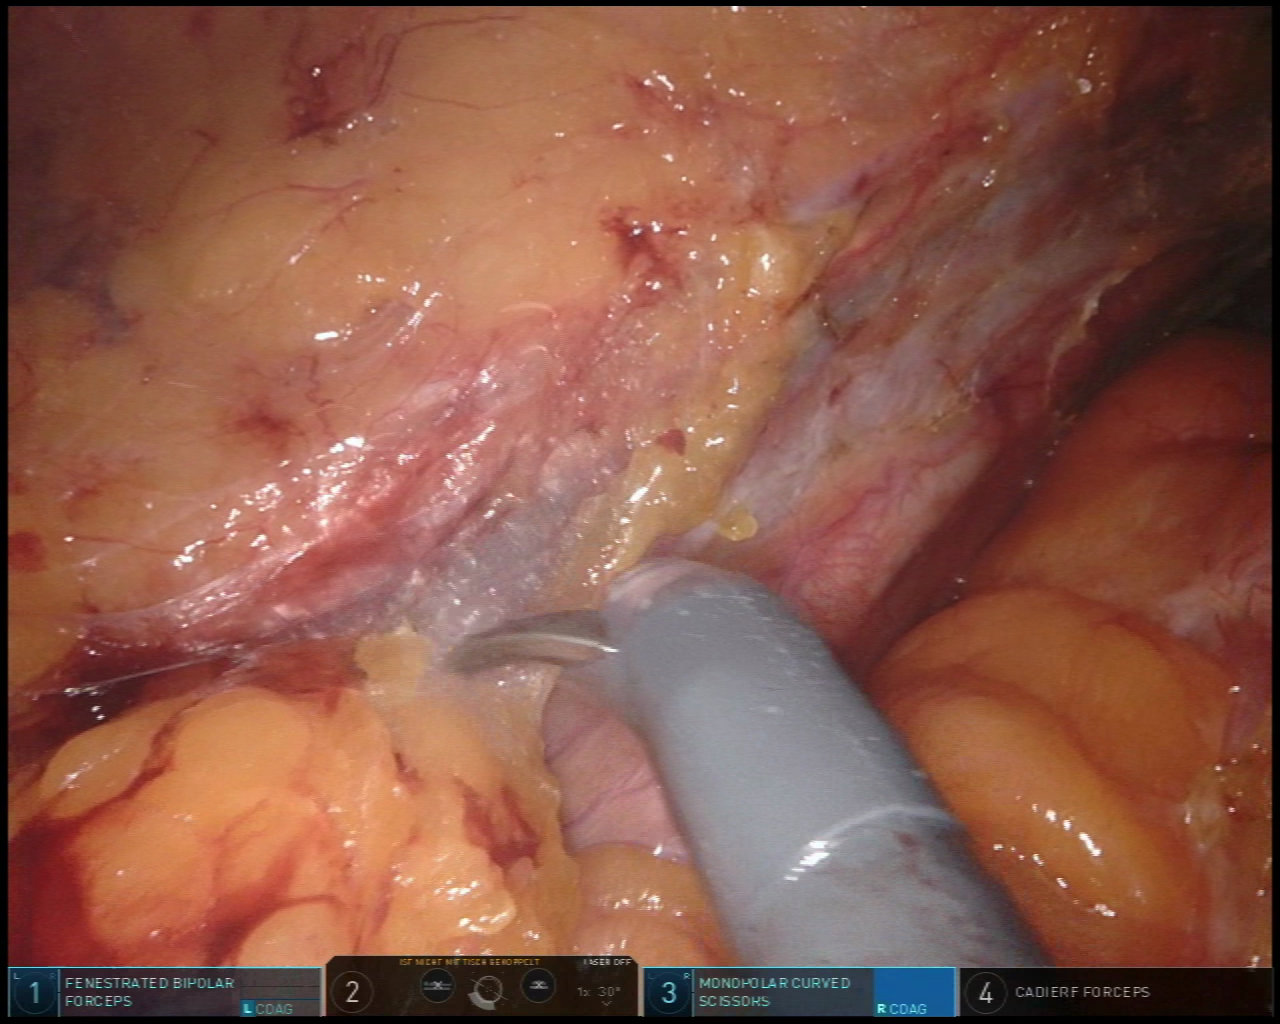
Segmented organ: ureter
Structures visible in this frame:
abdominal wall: no
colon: no
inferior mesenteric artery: no
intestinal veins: no
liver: no
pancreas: no
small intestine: no
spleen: no
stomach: no
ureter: yes
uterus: no
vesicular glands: no